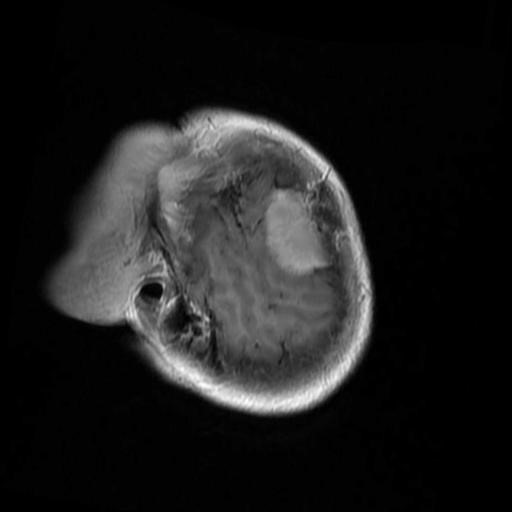
Label: brain_menin